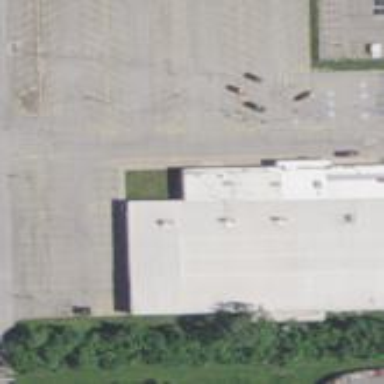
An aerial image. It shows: Building that houses bowling alley.